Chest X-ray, PA view. Patient: 63 years old, sex M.
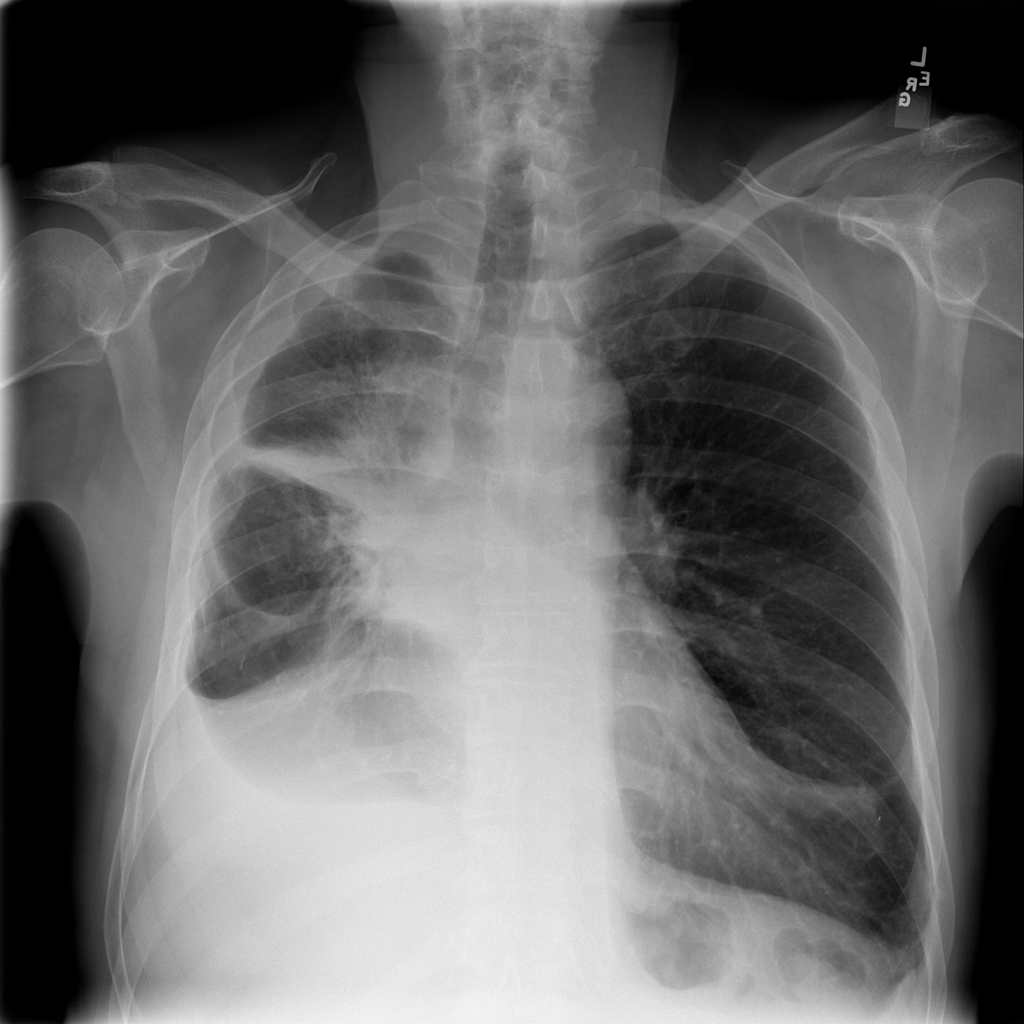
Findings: Effusion, Infiltration, Mass, Pleural_Thickening